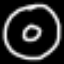
Label: donut